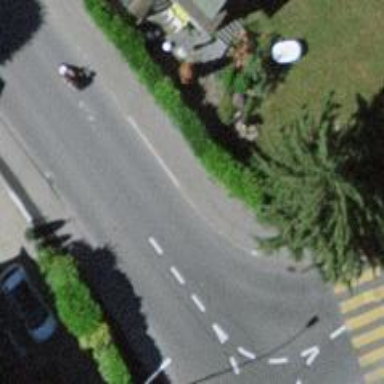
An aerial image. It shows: Kerb serving as barrier.